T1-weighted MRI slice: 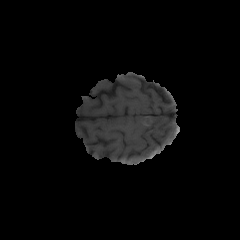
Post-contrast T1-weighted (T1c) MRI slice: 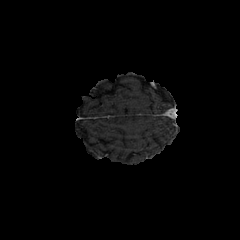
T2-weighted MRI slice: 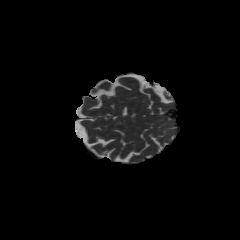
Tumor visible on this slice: no